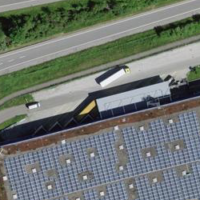
EUNIS habitat code: 57
Species observed at this site:
Tanacetum vulgare